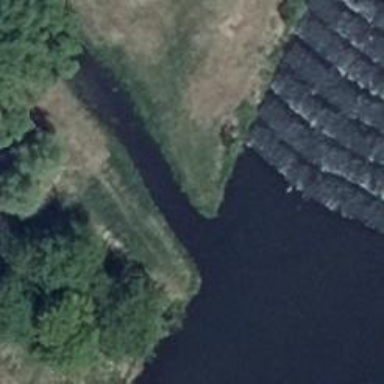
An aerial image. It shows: Weir in waterway.